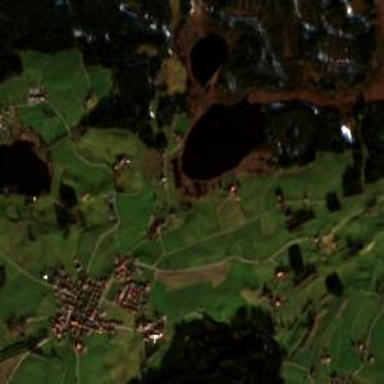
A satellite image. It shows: Small settlement known as hamlet.